Field crop: tomato
Growth stage: 2
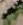
Species: solanum